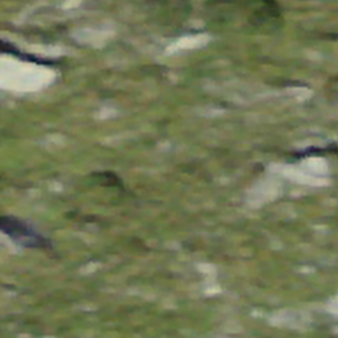
Label: other